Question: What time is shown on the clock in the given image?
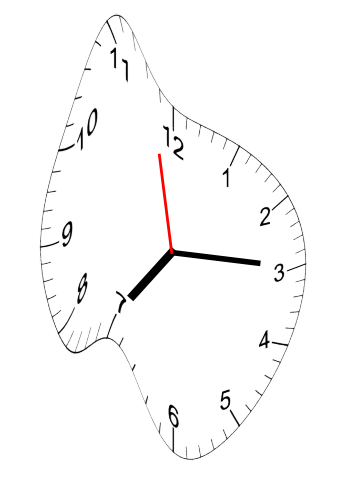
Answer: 07:14:58